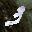
Label: 3